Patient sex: F
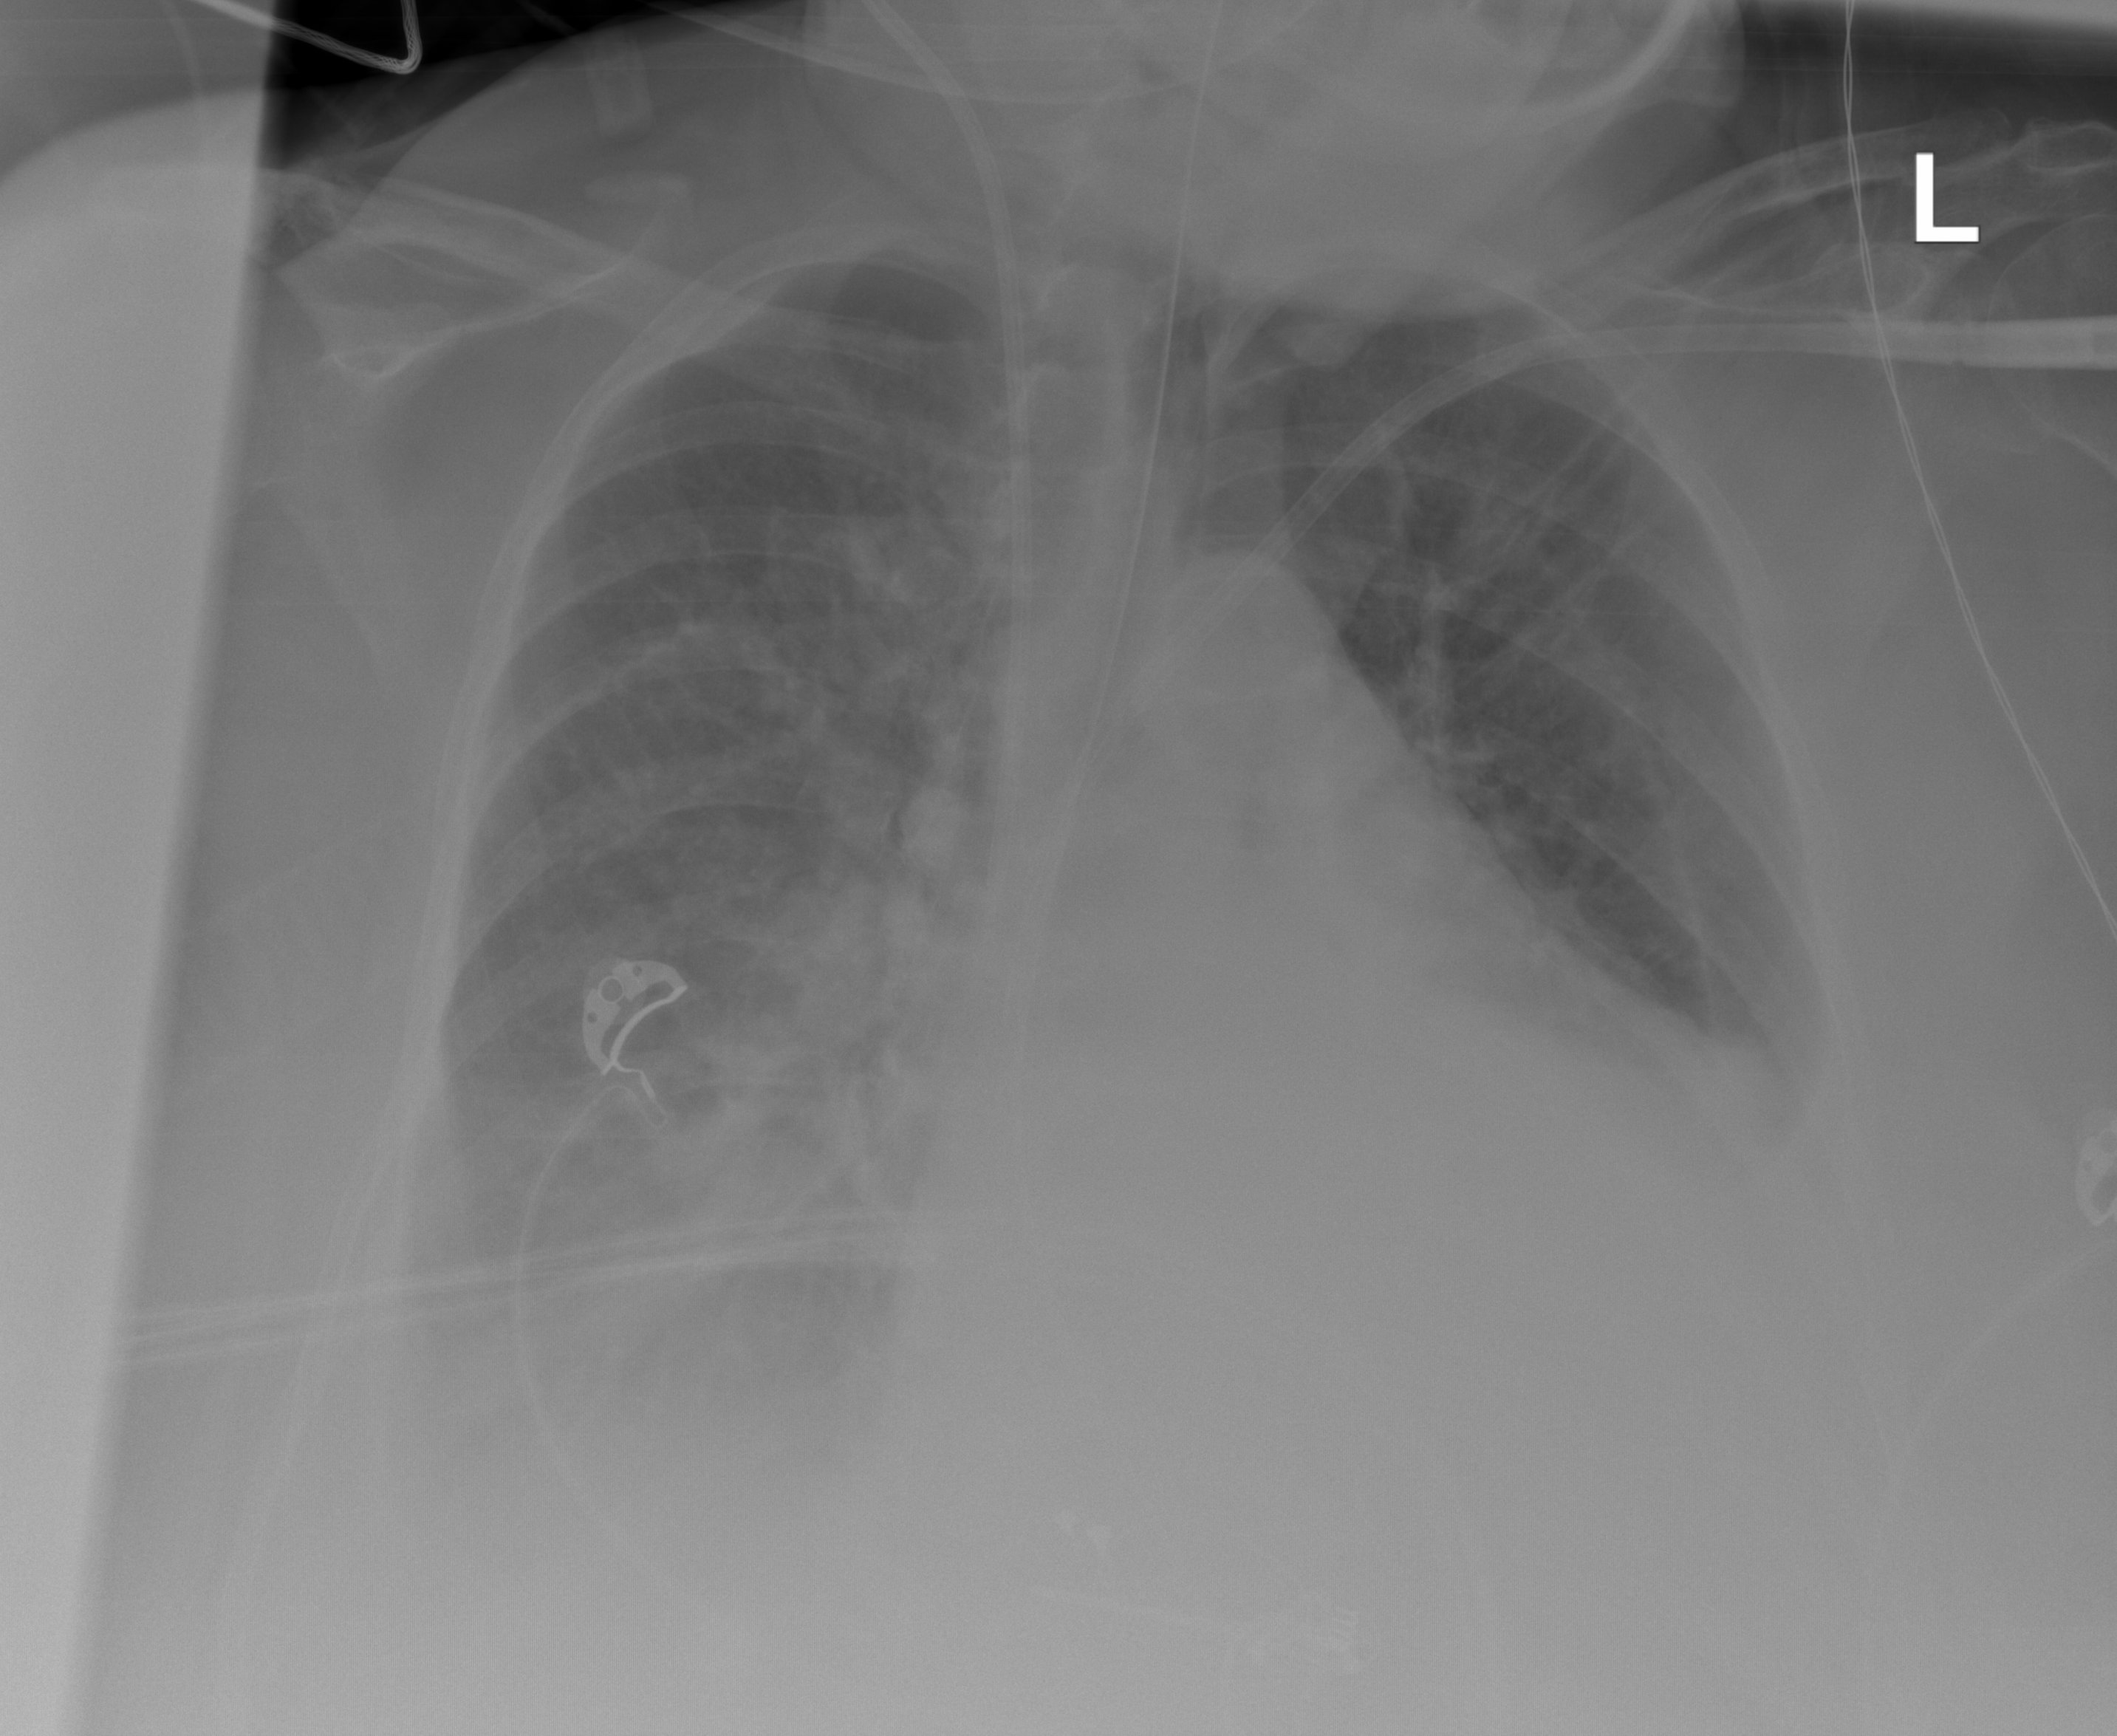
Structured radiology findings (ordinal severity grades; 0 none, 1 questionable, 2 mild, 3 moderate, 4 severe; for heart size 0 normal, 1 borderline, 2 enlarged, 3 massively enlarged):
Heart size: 3
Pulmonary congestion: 3
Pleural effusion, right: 2
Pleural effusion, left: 2
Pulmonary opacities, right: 2
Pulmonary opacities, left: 2
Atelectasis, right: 2
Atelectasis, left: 2